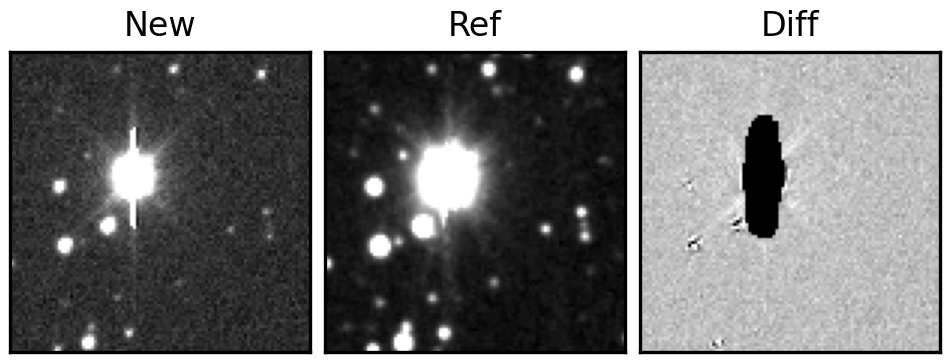
Label: bogus